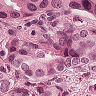
Metastatic tissue present: yes